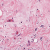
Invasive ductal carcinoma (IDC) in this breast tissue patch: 1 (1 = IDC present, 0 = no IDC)